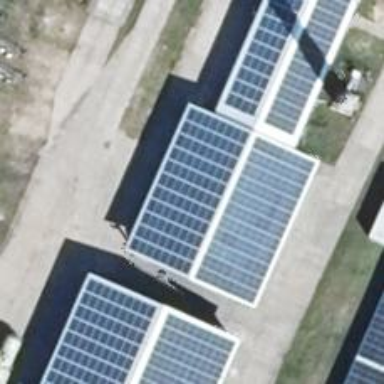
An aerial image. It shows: Solar photovoltaic panel generating electricity through small installation.